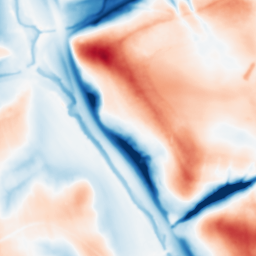
Category: multiscale
Decomposition family: dog
Decomposition parameters: sigma_low: 1
sigma_high: 20
Upsampling method: quintic
Upsampling parameters: scale: 8
Upsampling scale: 8